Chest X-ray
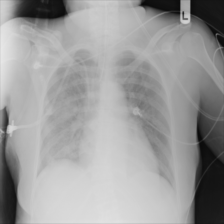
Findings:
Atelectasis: negative
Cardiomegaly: negative
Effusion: negative
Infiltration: positive
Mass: negative
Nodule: negative
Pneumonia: negative
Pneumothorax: negative
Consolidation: negative
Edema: negative
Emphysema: negative
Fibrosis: negative
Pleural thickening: negative
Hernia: negative